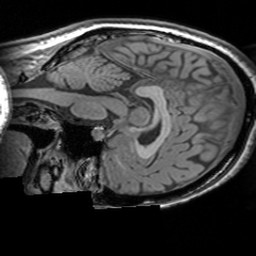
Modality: T1w
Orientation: sagittal
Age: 27
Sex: female
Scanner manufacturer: siemens
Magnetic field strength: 3 T
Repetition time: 1.63 s
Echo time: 0.00311 s